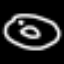
Label: donut